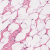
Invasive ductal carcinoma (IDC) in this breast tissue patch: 0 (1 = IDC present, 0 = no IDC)